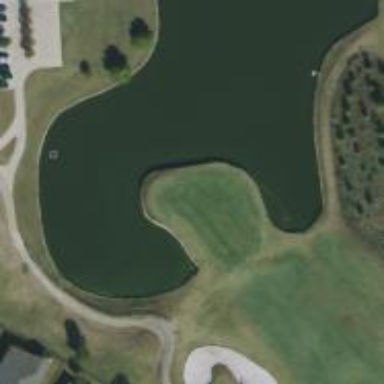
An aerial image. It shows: Golf hole.